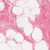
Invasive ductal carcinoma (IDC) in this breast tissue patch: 0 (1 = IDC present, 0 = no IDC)